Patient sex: F
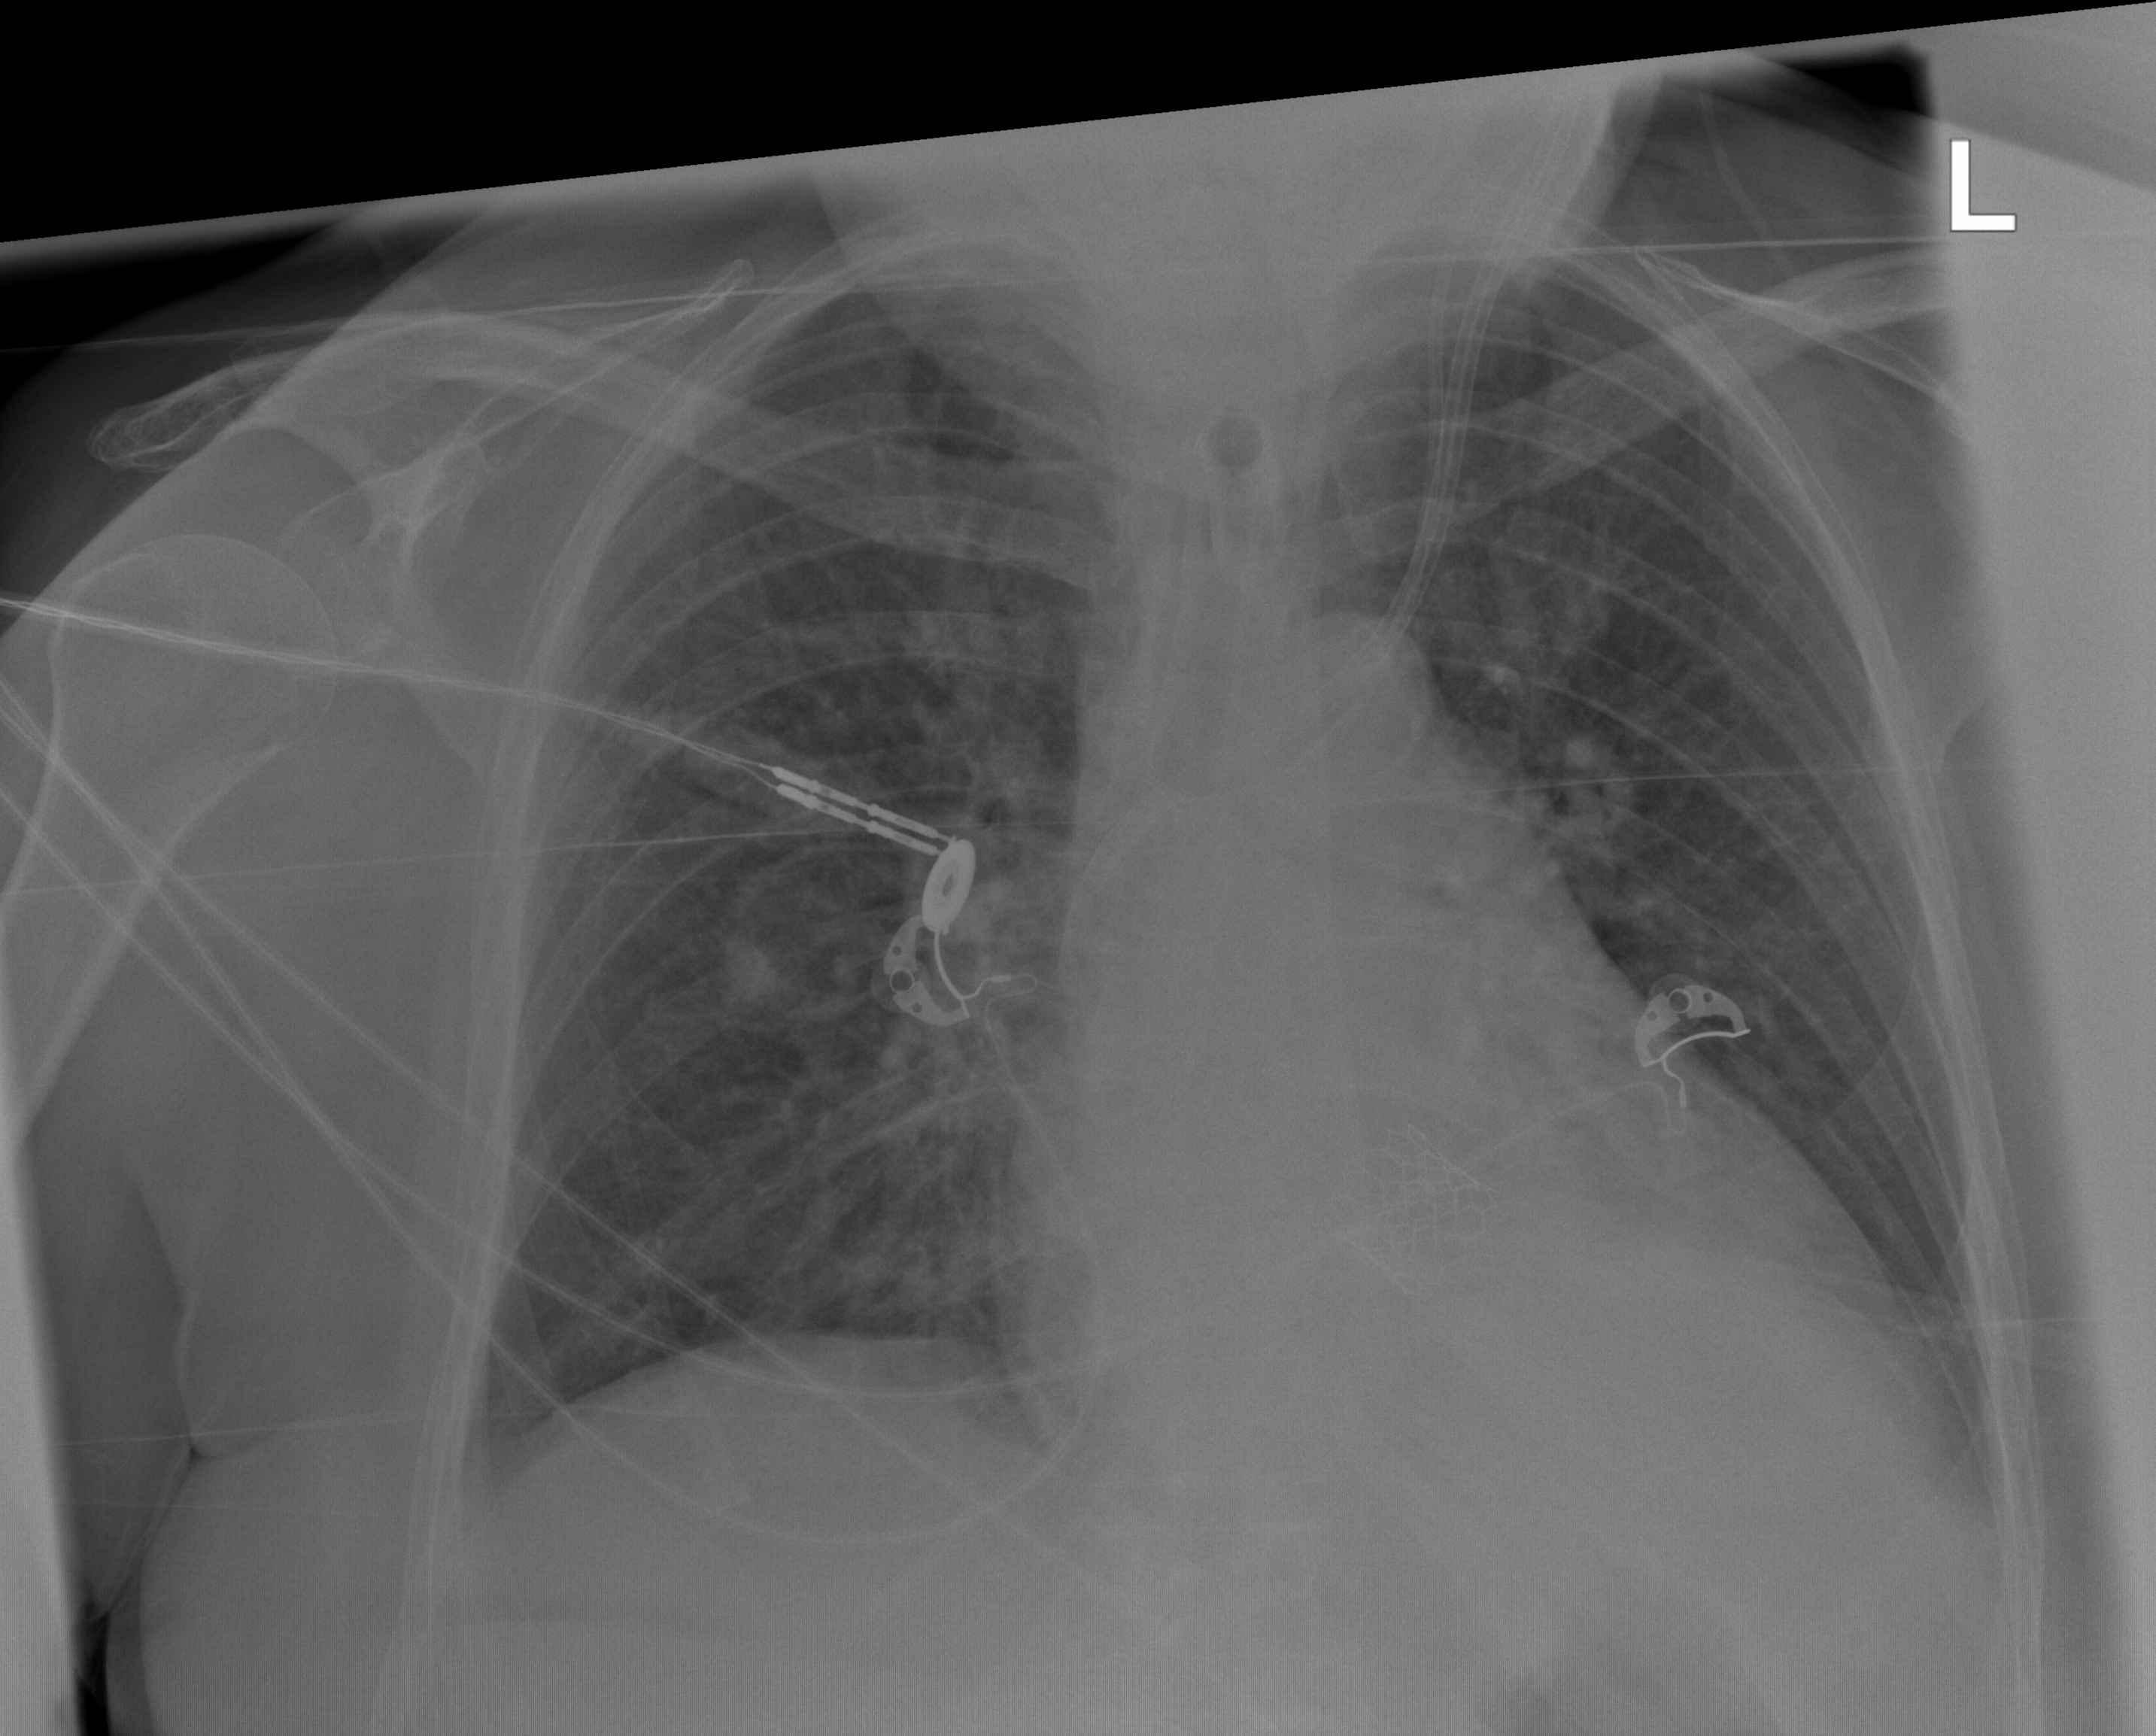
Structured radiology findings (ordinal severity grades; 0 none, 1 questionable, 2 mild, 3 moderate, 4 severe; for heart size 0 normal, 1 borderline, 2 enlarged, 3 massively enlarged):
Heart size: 2
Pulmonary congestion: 2
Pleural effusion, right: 0
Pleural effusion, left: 0
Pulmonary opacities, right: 2
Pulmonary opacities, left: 0
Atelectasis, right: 2
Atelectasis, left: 0